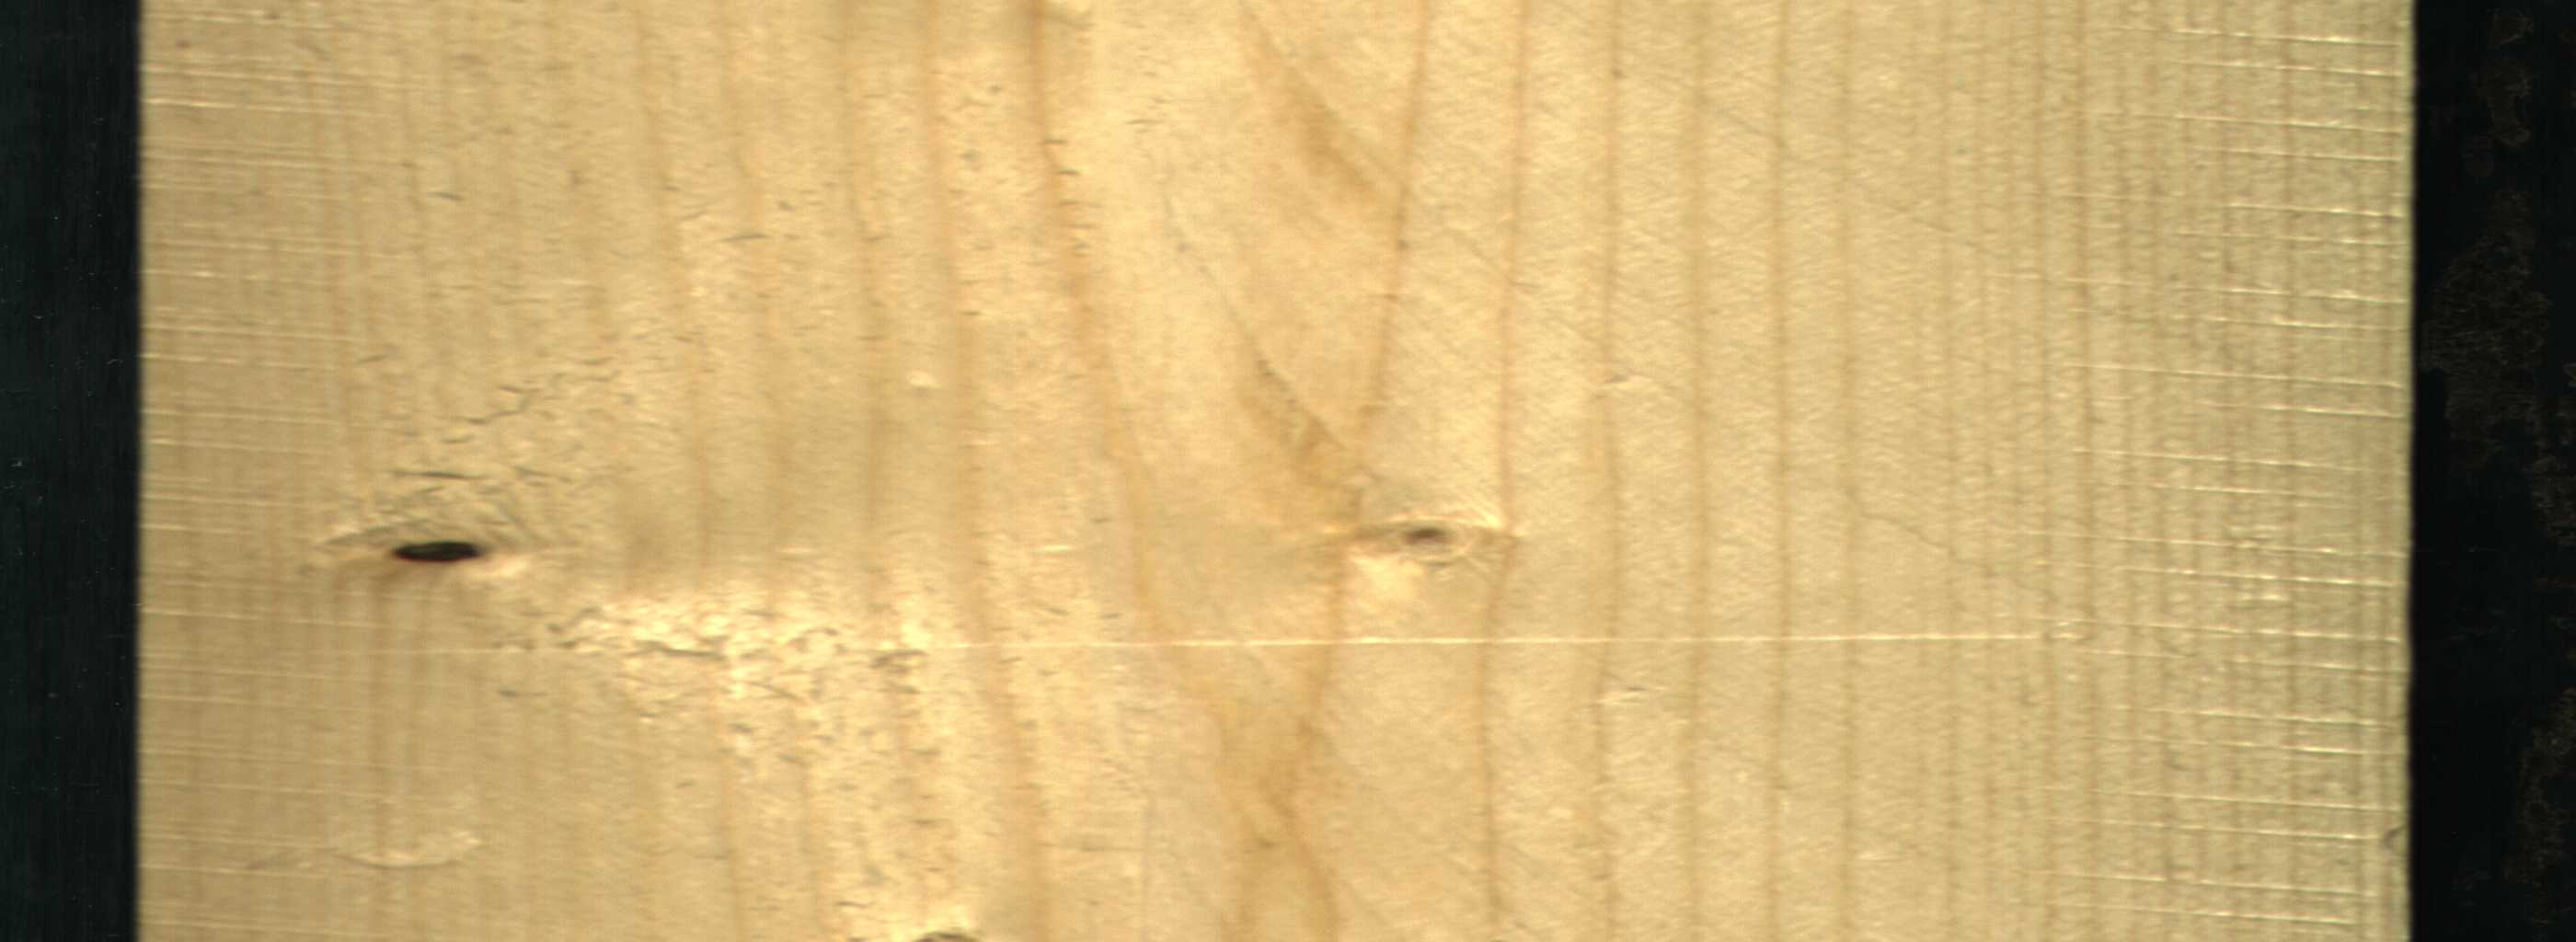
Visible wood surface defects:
Dead_Knot
Live_Knot